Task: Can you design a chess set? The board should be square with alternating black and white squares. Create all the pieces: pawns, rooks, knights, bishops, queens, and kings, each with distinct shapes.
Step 2655:
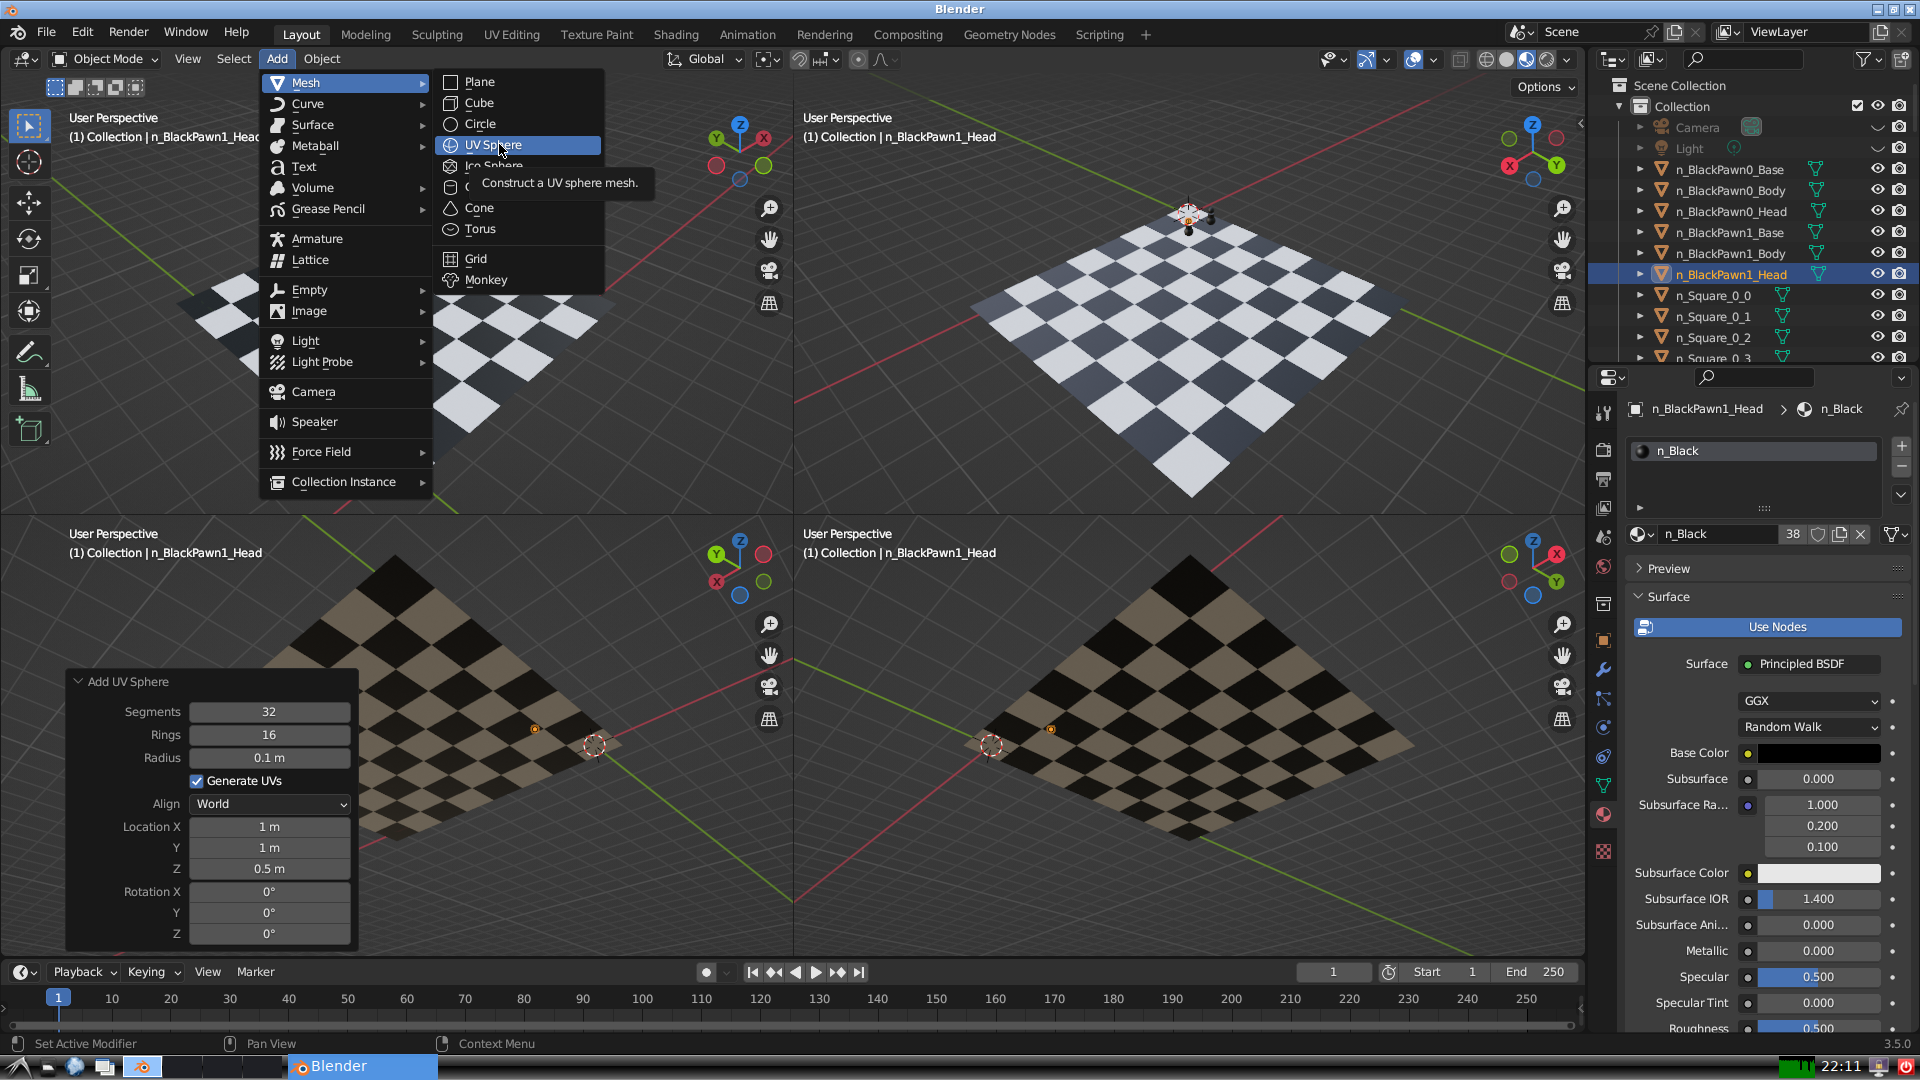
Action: click: no